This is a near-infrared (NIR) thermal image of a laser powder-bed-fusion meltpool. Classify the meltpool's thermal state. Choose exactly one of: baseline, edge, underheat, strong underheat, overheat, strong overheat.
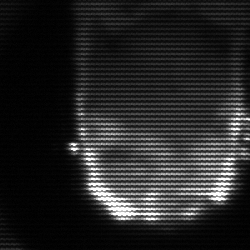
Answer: baseline